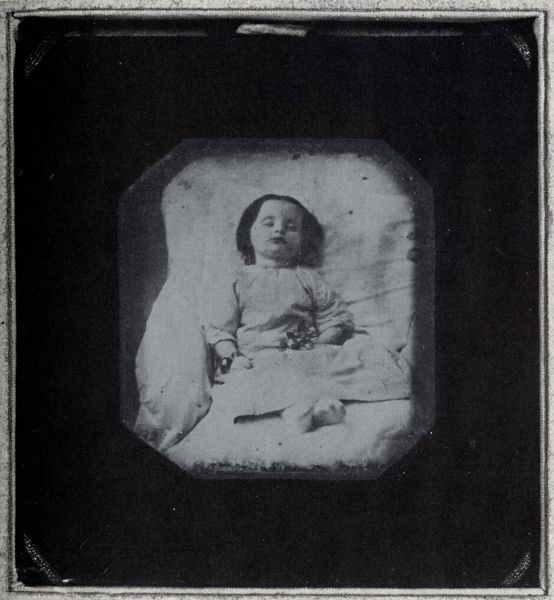
Titel: Der Sohn des späteren Wiener Bürgermeisters Cajetan Felder auf dem Totenbett
Künstler: Österreichischer Photograph
Standort: Bad Ischl
Institution: Sammlung Hans Frank (Photomuseum)
Schlagwörter: fuß, hand, kopf, schatten, schlaf, weiß, mädchen, sitzen, blume, blumen, grau, haar, kleid, licht, mund, nase, schwarz, stirn, stuhl, blüten, alt, hemd, mütze, arm, arme, augen, gesicht, leiche, rahmen, tod, tot, trauer, bild, hände, haare, sessel, decke, kind, kinn, beine, füße, liegen, schlafen, schlafend, klein, baby, kissen, sitzt, bett, bettdecke, socke, socken, laken, junge, liegend, geschlossen, tor, blumenstrauss, foto, fotografie, photographie, belichtung, eckig, schwarz weiss, tote, kiste, puppe, kleidchen, photo, ecken, armband, beerdigung, sarg, gestorben, leichnam, sterben, totenbett, verstorben, dunkle haare, erinnerung, aufnahme, tahmen, achteck, sechseck, bettchen, doppelrahmen, bettwäsche, kopfkissen, mehreck, schläft, passepartout, toto, schwazr, füßchen, album, augen geschlossen, fotoalbum, fto, hemdchen, entschlaffen, kisen, h, zu, kissentod, nasei, +passpartout, totenfotographie, totenphotographie, puppenähnlich